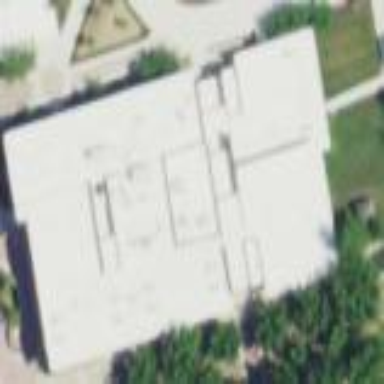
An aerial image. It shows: College building.